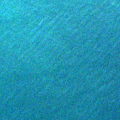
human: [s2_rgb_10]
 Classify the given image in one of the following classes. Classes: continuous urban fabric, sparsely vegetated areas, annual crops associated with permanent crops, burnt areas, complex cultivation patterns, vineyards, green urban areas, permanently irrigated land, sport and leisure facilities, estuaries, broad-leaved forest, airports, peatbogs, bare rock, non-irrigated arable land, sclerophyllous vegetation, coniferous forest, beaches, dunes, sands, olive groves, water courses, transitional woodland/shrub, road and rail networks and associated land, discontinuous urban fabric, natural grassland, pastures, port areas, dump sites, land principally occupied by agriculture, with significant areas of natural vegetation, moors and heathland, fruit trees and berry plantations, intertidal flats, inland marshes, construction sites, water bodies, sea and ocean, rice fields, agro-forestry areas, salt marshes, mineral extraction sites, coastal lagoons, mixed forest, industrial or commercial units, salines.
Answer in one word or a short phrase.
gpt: sea and ocean